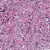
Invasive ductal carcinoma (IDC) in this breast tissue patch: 0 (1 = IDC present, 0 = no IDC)